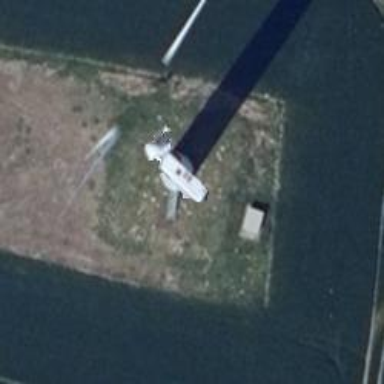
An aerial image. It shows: Wind generator using horizontal axis wind turbines.